Question: Not sure if this is an actual problem or not, but I'm writing a file out in ASP.NET, and even though the file always successfully goes through, in Chrome's developer tools, network tab, I always see the line in red, marked "Canceled".
I've tried lots of ways of doing this - for simplicity, I'm trying this with a simple text file, but it's true for PDF and other file types as well.
WebForms: I've tried it with lots of combinations of the following:
'''
Response.Clear();
// and/or/neither
Response.ClearHeaders();
// with and without this
Response.Buffer = true;
Response.Charset = "";
// or/neither
Response.Charset = "utf-8";
// application/pdf for PDF, also tried application/octet-stream
Response.ContentType = "text/plain";
// with and without this
Response.AddHeader("Content-Length", bytes.Length.ToString());
Response.AddHeader("Content-Disposition", "attachment; filename=1.txt");
// bytes is the UTF8 bytes for a string or the PDF contents
new MemoryStream(bytes).WriteTo(Response.OutputStream);
// or
Response.Write("12345");
// any combination of the following 3, or none at all
Response.Flush();
Response.Close();
Response.End();
'''
MVC (2 and 3, haven't tried 4):
'''
byte[] fileContents = Encoding.UTF8.GetBytes("12345");
return File(fileContents, "text/plain", "1.txt");
// or
return File(@"C: emp.txt", "text/plain", "1.txt");
'''
It's always the same - the file goes through just fine, but dev tools shows me this:

I'm thinking of just ignoring it and moving on with life, but the red just bothers me. Any idea how I can deal with that?
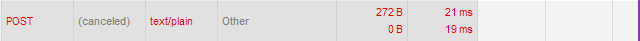
Answer: This just means that chrome didn't navigate away from the page. The behavior is by design. Don't worry about it.